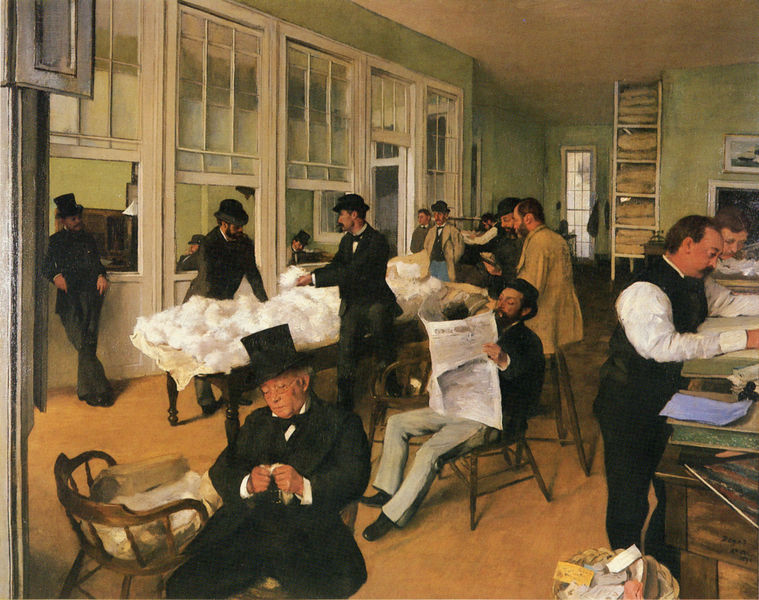
Titel: Le bureau de coton à la Nouvelle-Orléans, Die Baumwollbörse in New Orleans
Künstler: Edgar Degas
Standort: Pau
Institution: Musée National du Château de Pau
Schlagwörter: blau, gemälde, mann, schatten, weiß, grün, ocker, sitzen, braun, cafe, degas, edgar degas, fenster, glas, grau, holz, hut, hüte, licht, männer, raum, schwarz, stuhl, stühle, tisch, tische, tür, zimmer, gebäude, tuch, beige, gesellschaft, herren, malerei, zylinder, anzug, anzüge, bart, hemd, jacke, lokal, regal, schnurrbart, federn, rahmen, stehen, bild, hände, signatur, öl, boden, sessel, stoff, stoffe, innen, blatt, zilinder, england, arbeit, fliegen, handel, beine, bücher, papier, schrank, schreibtisch, lehne, sitz, sitze, geschäft, türen, schuhe, hosen, hemden, saal, ölgemälde, lehnen, kissen, schnurbart, kaffee, wolle, lesen, korb, fliege, schnauzer, weste, melone, zettel, zeitung, bürgertum, gentlemen, kontrolle, glasscheibe, pult, taschentuch, akten, stuhlbein, kontor, regale, melonen, taschenuhr, schreiber, büro, verkaufen, fensterahmen, baumwolle, presse, zeitungsleser, mäner, schnurrbärte, hosenbeine, sessellehne, börse, mülleimer, müll, begutachtung, leger, pullunder, prüfen, kaffehaus, drucker, prüfung, redaktion, papierkorb, sylinder, kantor, börsenkurse, müllkorb, stuhl7, wahlbüro, papaiere, feine herren, püapier